Question: I want to send automated emails from the script of my spreadsheet. In the title of these, I want the file's name (In this example, "My Workbook", not "Sheet1") in the subject of the email.

I was hoping to get a <URL> object, but it doesn't offer that.
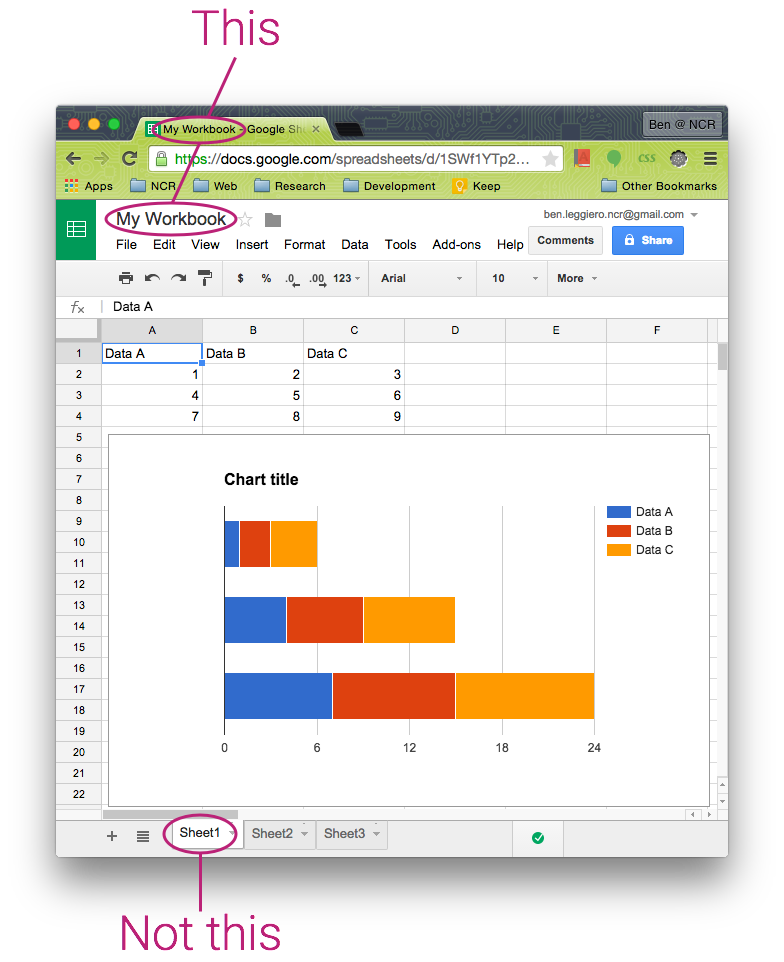
Answer: '.getActive().getName();' would be pretty effective.
SpreadsheetApp doesn't refer to a specific spreadsheet, you need to specify one then get the name, hence the getActive().